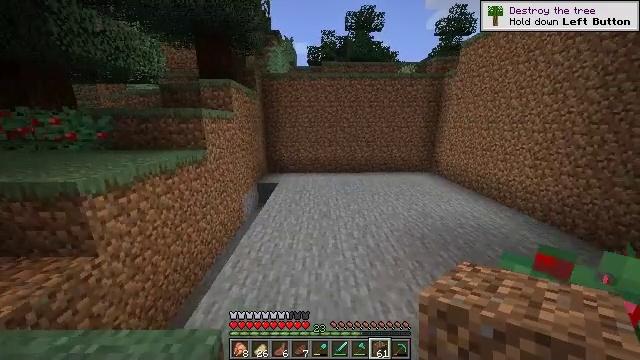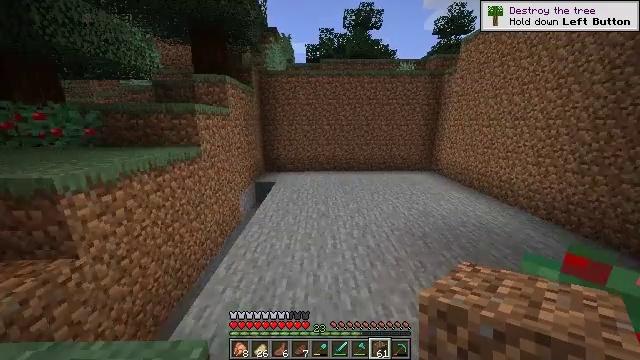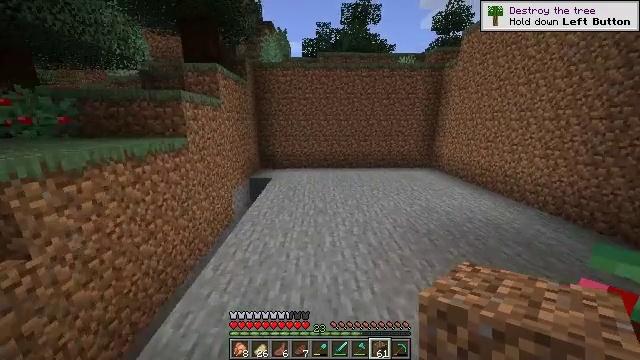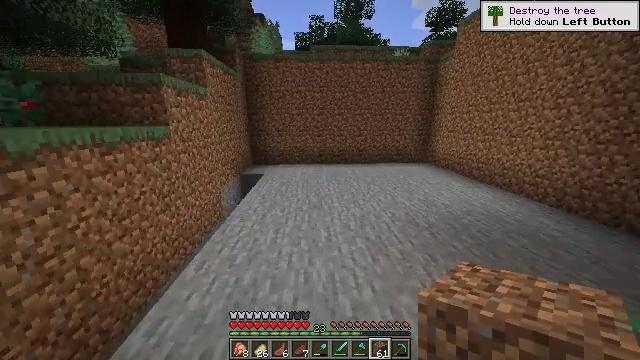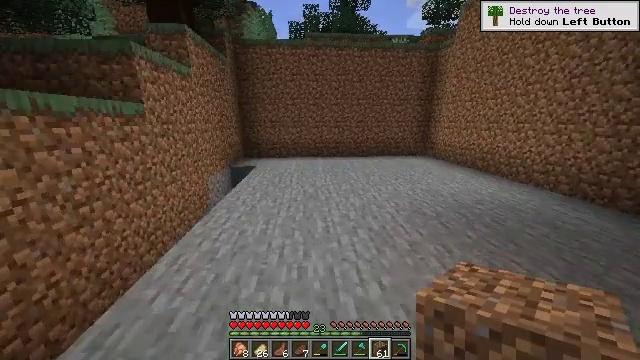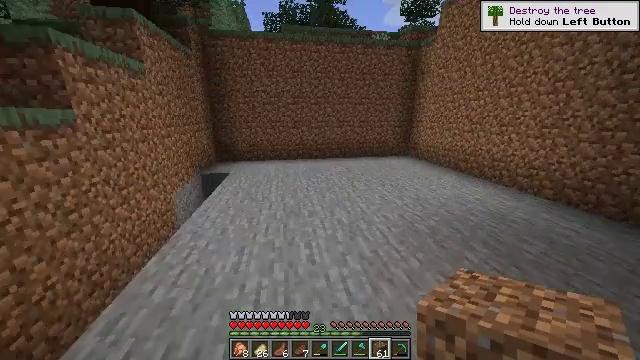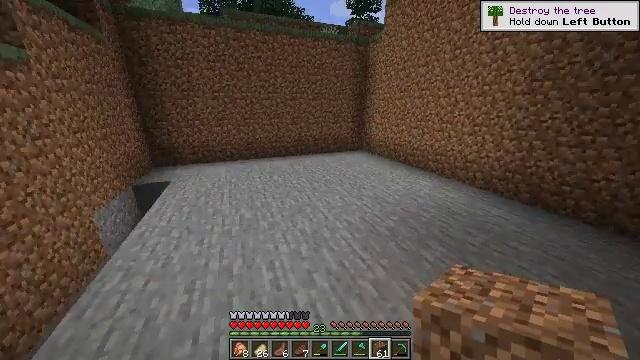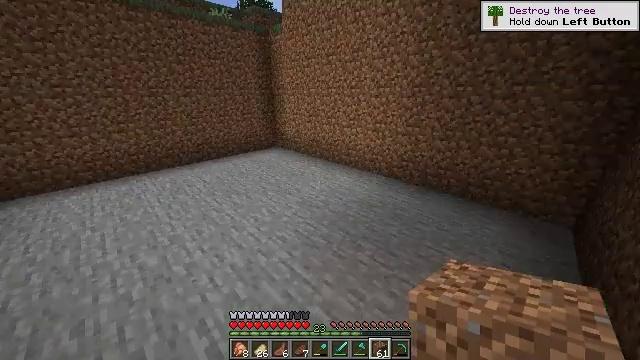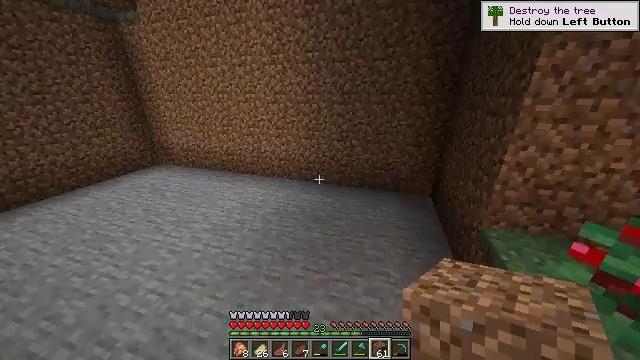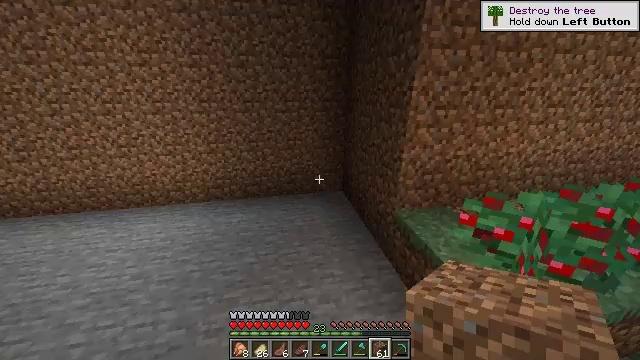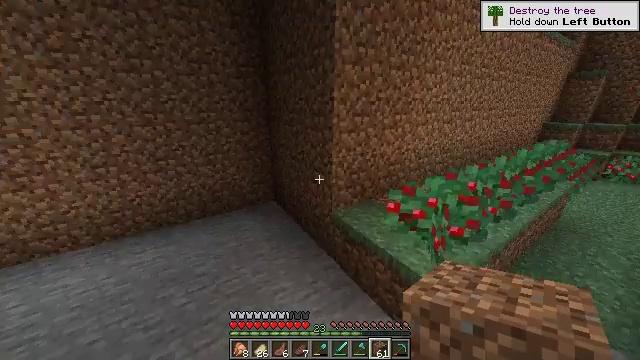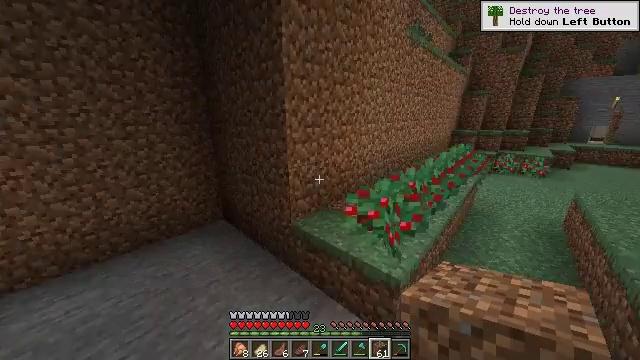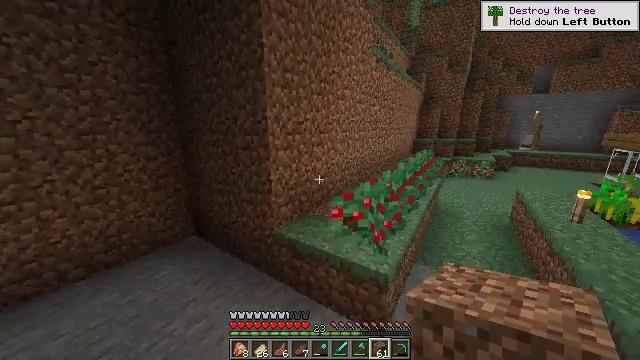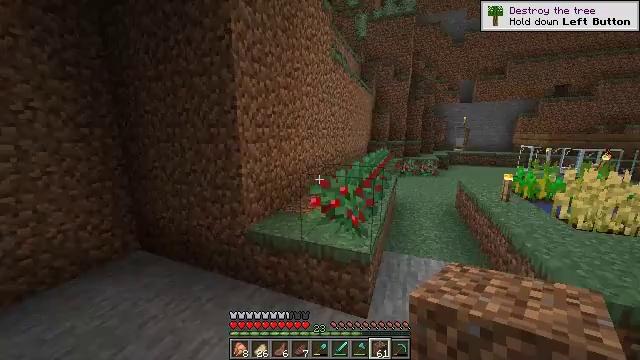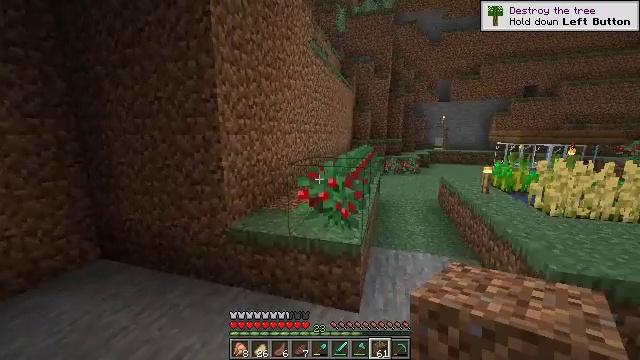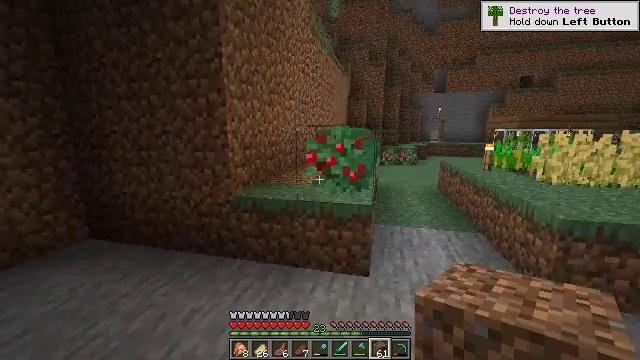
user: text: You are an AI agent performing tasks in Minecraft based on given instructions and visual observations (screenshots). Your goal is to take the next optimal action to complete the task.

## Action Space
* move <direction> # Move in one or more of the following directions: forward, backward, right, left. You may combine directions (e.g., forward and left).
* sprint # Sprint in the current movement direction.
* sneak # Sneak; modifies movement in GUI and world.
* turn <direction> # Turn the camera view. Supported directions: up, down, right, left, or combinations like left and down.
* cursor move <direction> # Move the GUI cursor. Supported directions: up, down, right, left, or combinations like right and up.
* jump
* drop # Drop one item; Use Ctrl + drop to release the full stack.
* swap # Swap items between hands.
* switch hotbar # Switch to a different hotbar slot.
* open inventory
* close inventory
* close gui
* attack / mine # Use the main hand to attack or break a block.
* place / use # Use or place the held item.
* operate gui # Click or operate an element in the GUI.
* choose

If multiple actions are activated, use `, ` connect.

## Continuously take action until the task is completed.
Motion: motion action
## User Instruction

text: Break the sweet berry bush to collect berries.
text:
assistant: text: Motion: move forward, jump
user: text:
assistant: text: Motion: move forward, jump
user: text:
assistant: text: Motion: move forward, sprint, turn right, jump
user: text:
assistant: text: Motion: move forward, sprint, turn right, jump
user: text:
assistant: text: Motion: move forward, sprint, turn right and down, jump
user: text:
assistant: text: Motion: move forward, sprint, turn right and down, jump
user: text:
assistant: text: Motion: move forward, turn right and down, jump
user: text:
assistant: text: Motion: move forward, turn right
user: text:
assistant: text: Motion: move forward, turn right
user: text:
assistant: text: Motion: move forward and move left, turn right and up
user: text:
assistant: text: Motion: move forward and move left, turn right and up
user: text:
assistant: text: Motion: move left, turn right and up
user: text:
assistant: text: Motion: move left, turn right and up
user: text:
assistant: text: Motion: turn right
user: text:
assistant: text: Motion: turn right
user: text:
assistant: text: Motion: no_op
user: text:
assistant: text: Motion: no_op
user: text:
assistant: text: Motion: no_op
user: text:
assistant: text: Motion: no_op
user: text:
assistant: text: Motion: no_op
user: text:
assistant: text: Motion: turn right and up
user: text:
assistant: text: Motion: turn right
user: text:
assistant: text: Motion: turn right
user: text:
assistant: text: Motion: turn right
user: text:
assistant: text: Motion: no_op
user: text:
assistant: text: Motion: no_op
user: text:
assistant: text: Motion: no_op
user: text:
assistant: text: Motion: no_op
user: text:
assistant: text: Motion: no_op
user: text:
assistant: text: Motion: no_op